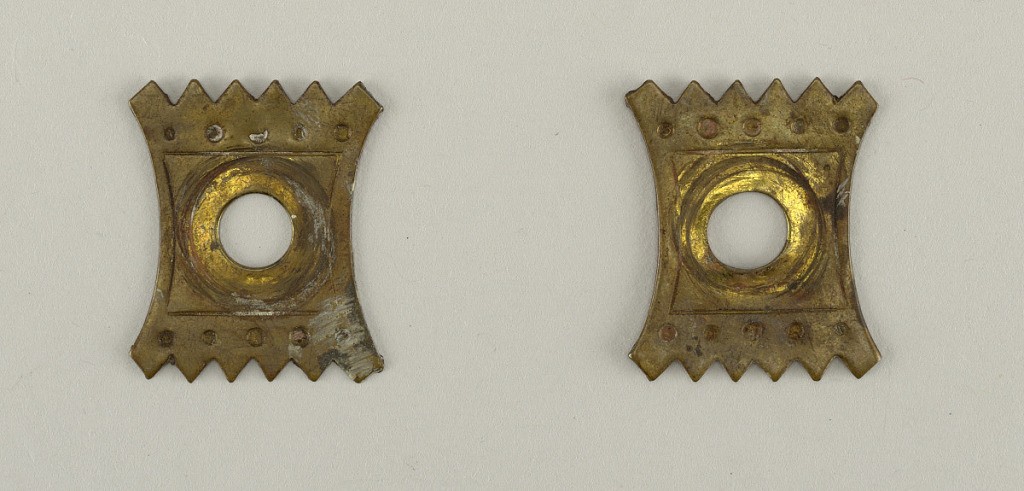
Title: Keyhole escutcheon
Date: ca. 1880
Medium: brass
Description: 1912-4-28-a: Rectangular, with incurving sides, and top and bot...